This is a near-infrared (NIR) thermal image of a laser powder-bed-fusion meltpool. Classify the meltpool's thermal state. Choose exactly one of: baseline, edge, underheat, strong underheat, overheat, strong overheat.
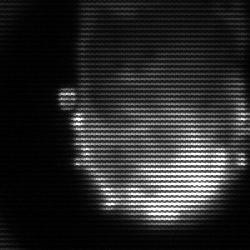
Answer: baseline